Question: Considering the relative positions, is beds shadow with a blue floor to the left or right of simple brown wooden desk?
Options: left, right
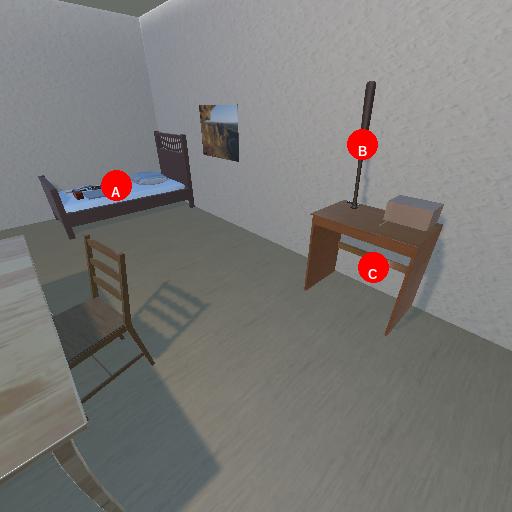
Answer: left